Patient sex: M
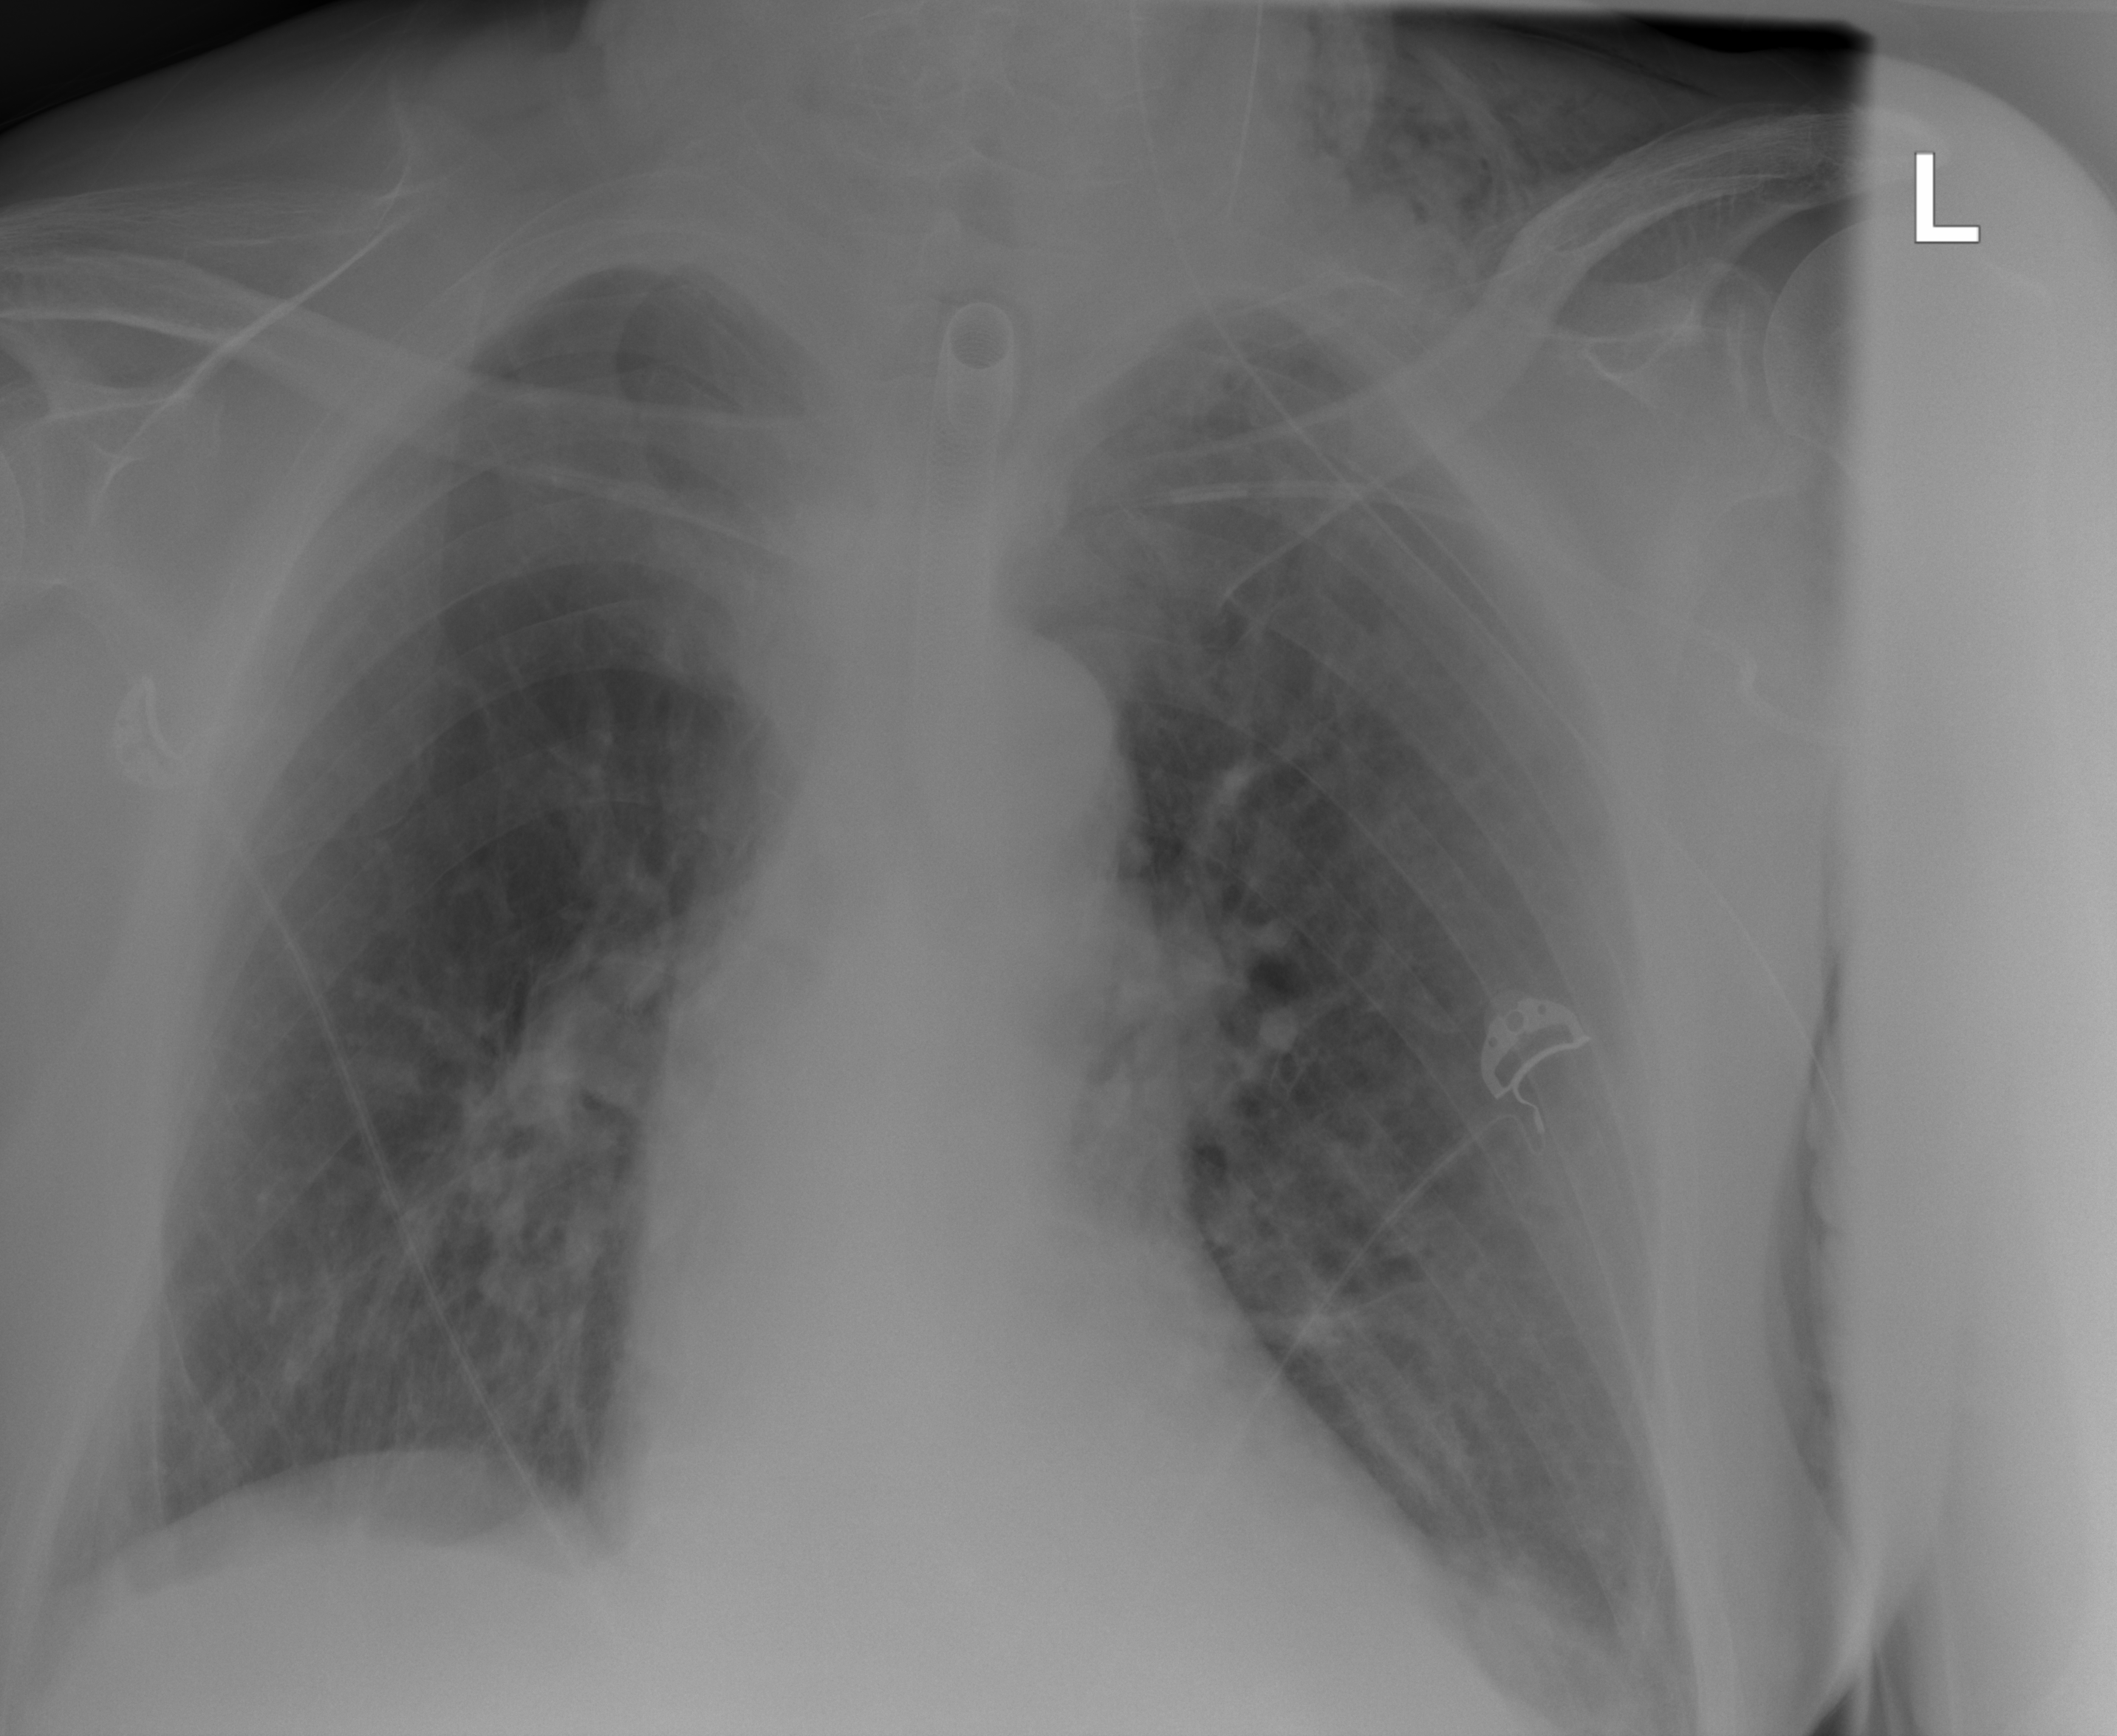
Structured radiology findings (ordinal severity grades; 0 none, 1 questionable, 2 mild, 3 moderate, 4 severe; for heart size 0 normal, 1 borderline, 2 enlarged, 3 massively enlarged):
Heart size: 1
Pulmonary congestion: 0
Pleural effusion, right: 0
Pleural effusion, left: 0
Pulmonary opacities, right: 0
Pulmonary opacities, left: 0
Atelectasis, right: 2
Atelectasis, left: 2